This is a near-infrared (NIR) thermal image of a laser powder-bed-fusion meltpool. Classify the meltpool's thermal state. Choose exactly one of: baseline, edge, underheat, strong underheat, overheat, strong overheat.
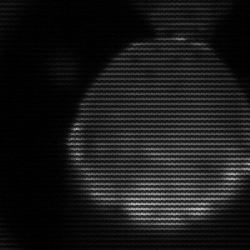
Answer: edge